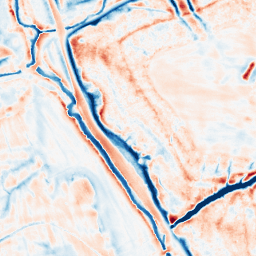
Category: edge_preserving
Decomposition family: bilateral
Decomposition parameters: d: 21
sigma_color: 25
sigma_space: 100
Upsampling method: sinc_hamming
Upsampling parameters: scale: 2
kernel_size: 4
Upsampling scale: 2